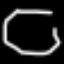
Label: octagon